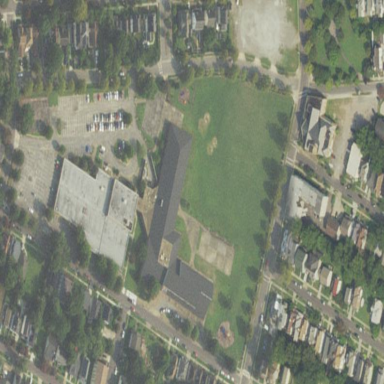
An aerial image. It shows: School.